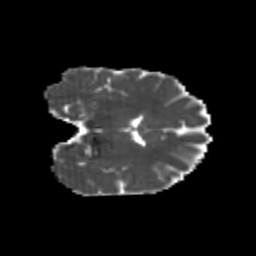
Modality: MD
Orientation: coronal
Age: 20
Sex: female
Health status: healthy
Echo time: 0.074 s